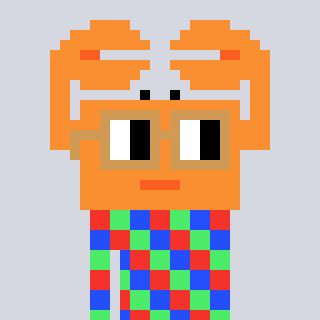
a pixel art character with square brown glasses, a crab-shaped head and a teal-colored body on a cool background